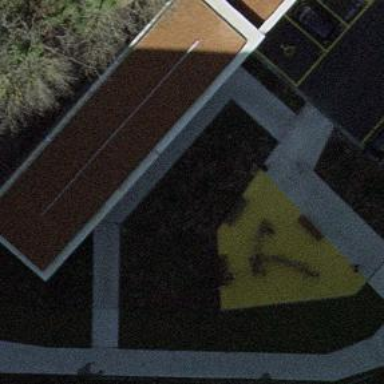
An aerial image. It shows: Building with bicycle parking facilities.